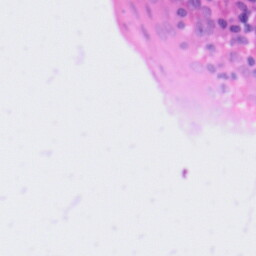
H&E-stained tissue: Tonsil